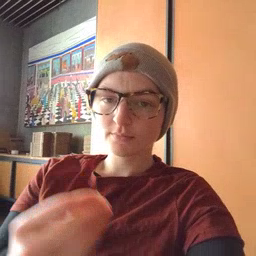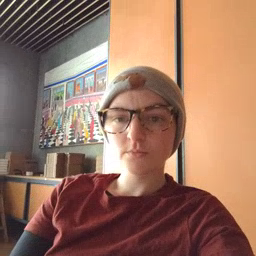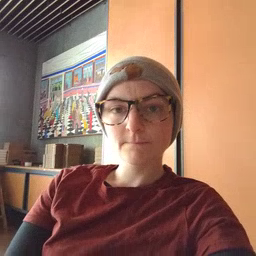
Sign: wolf